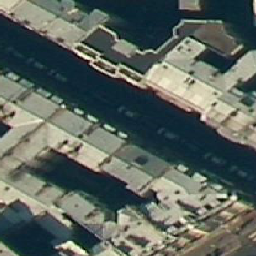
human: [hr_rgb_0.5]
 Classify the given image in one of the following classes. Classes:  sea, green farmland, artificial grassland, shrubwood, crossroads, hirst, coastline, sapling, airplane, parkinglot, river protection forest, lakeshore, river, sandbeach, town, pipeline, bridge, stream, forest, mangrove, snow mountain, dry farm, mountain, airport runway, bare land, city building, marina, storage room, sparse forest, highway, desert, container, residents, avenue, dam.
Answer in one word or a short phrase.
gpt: city building